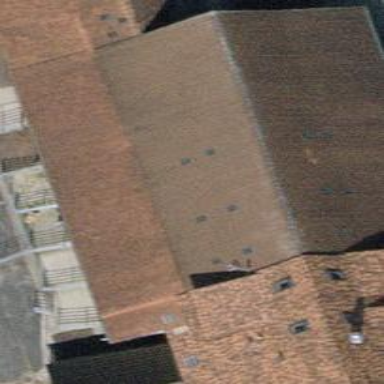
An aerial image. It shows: View of roof of building.